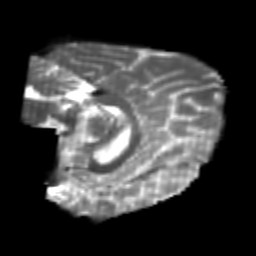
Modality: T2w
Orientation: sagittal
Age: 20
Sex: male
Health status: healthy
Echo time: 0.074 s